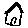
Label: house